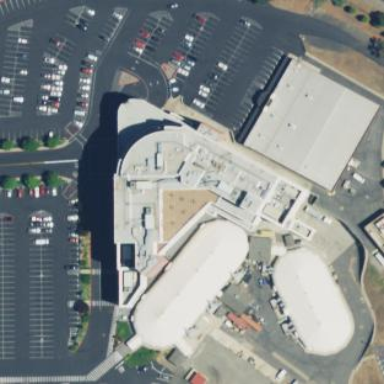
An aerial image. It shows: Building designated as casino.